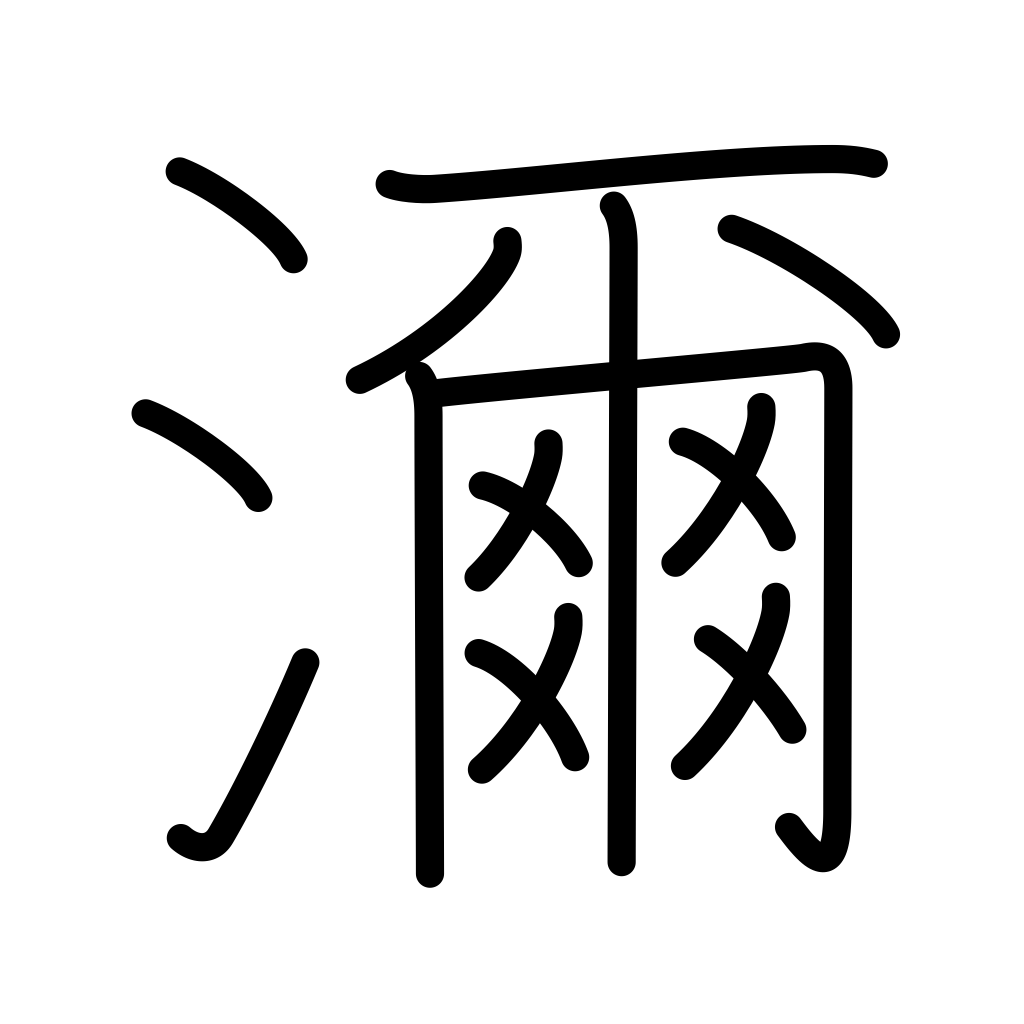
Meaning: much, many